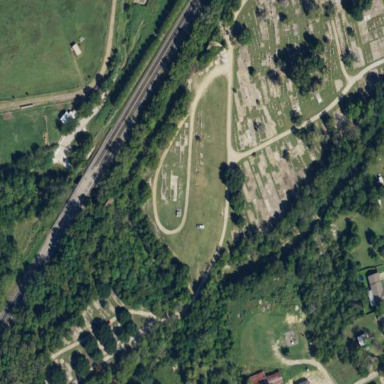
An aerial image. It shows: Cemetery.